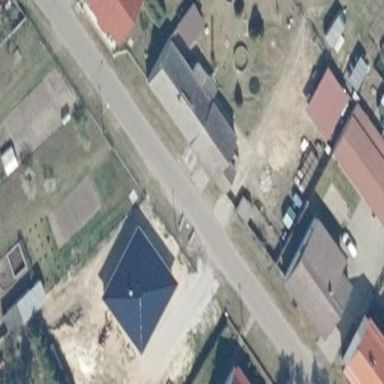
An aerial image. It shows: Residential building with gabled roof.